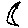
Label: moon